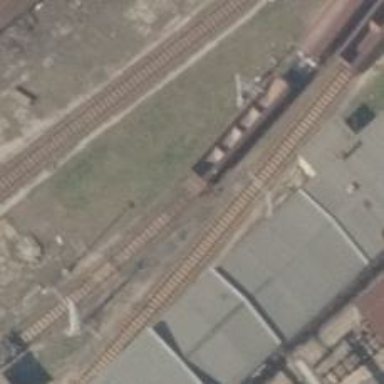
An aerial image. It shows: Railway yard used for servicing trains.